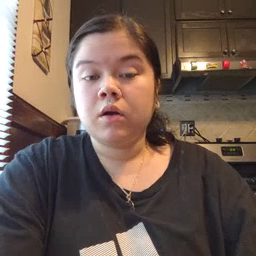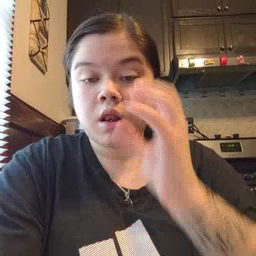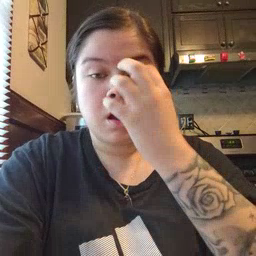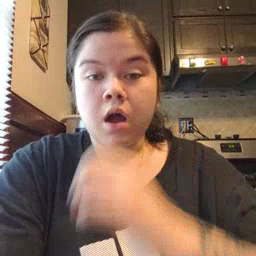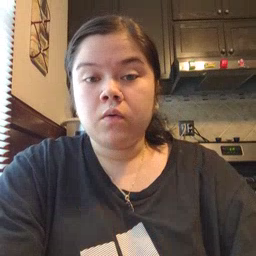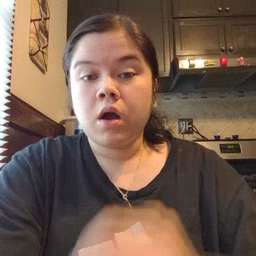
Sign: clown